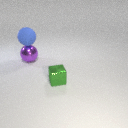
large purple metal sphere to the left of small green metal cube